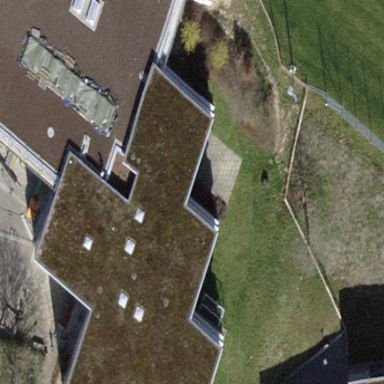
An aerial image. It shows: School building.